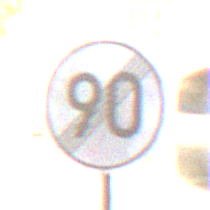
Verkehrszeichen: EndeGeschwindigkeit90
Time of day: MorningAfternoon
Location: Outdoor (Suburban)
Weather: PartlyCloudy
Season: NotSpecified
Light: Natural